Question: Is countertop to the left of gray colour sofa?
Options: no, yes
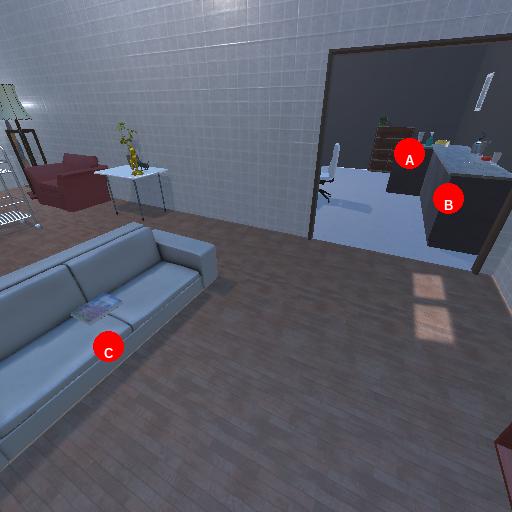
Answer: no